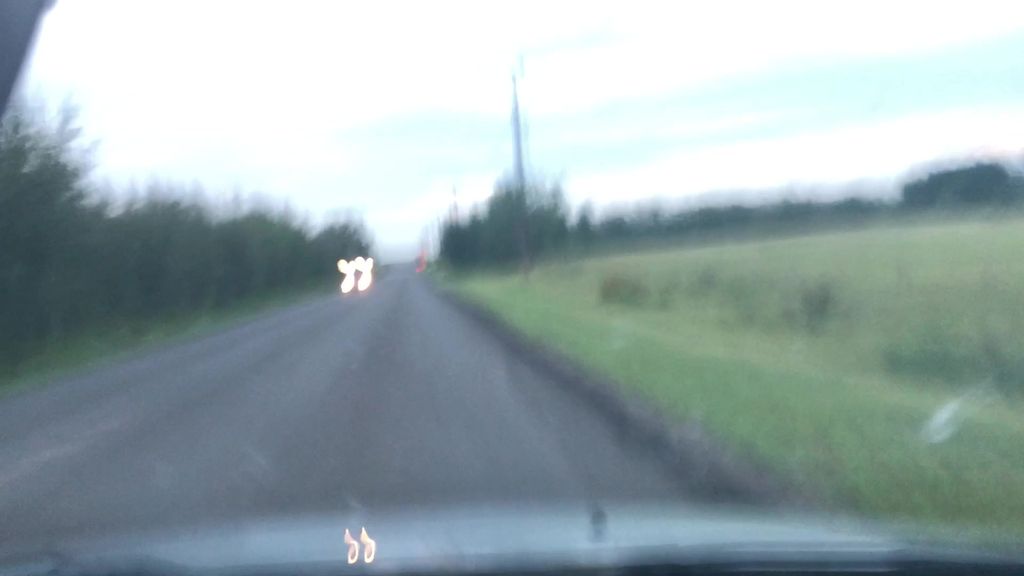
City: edmonton